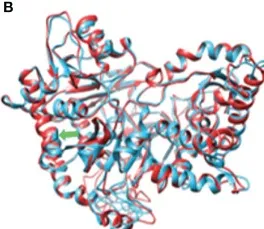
Structural conformation and pairing of ACSL6. (B) Structural alignment of both models. In both arrows they represent the point where the amino acid change occurs.
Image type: radiology (ct)